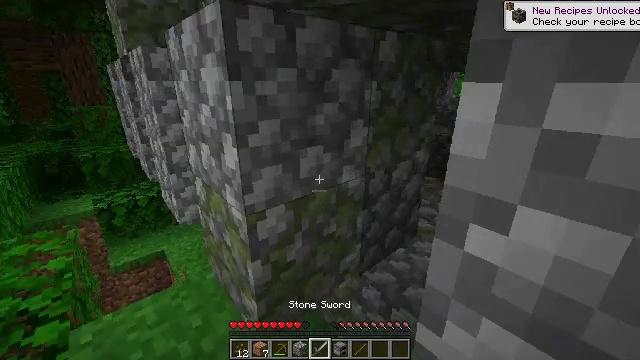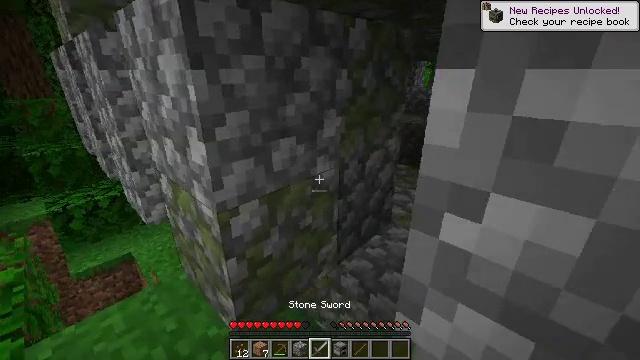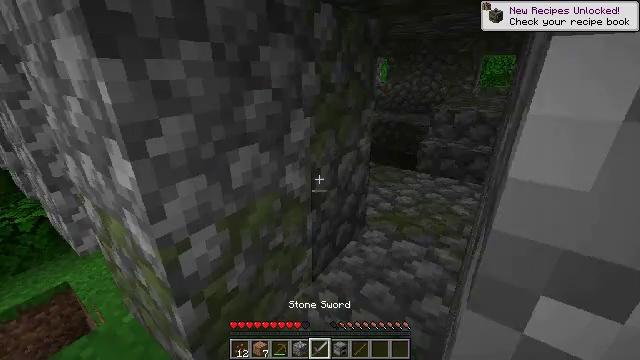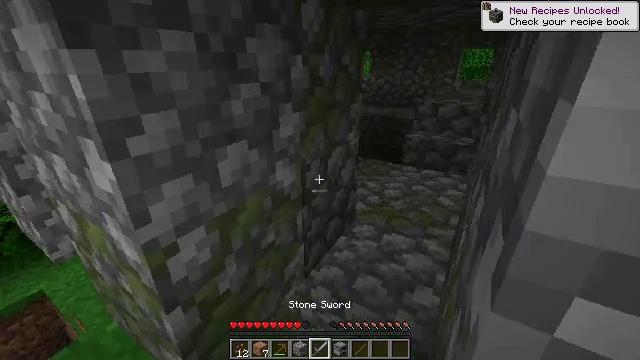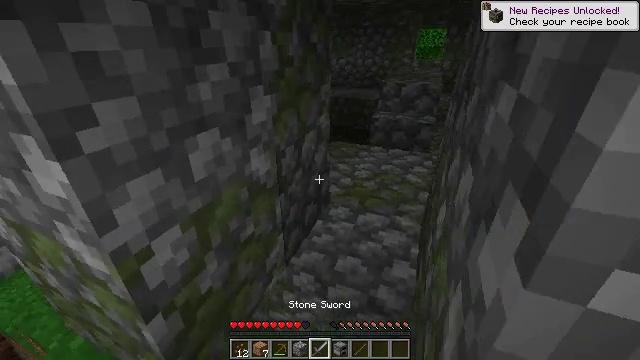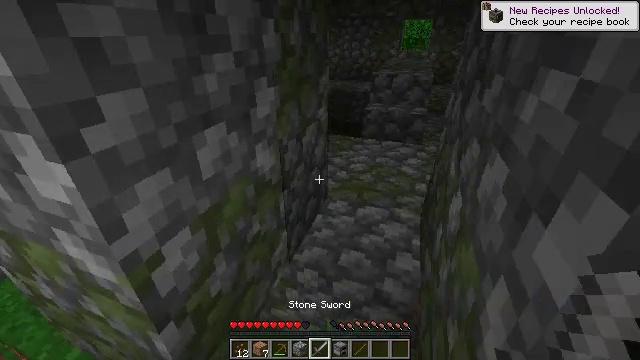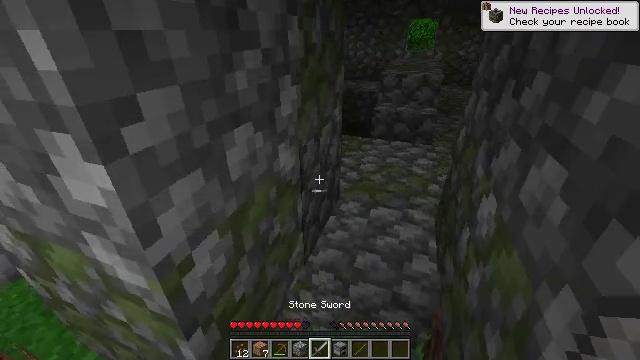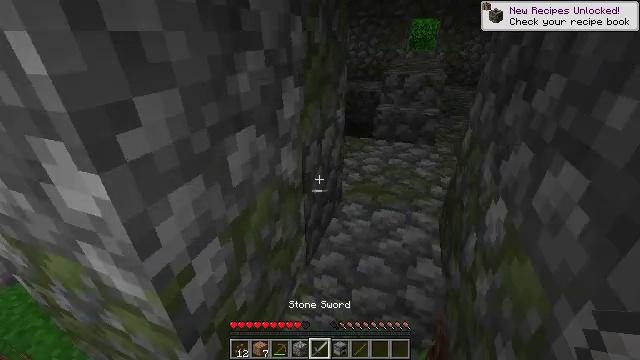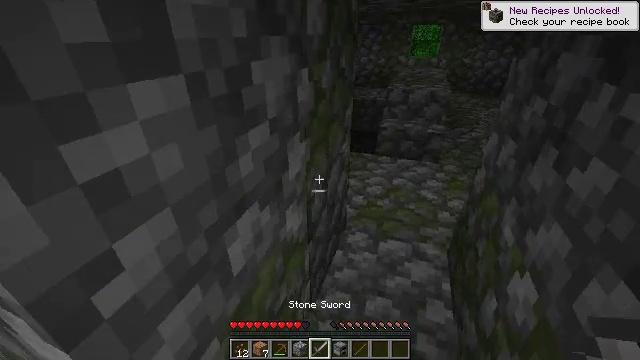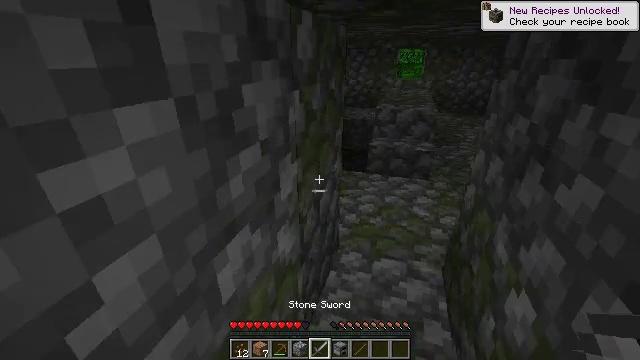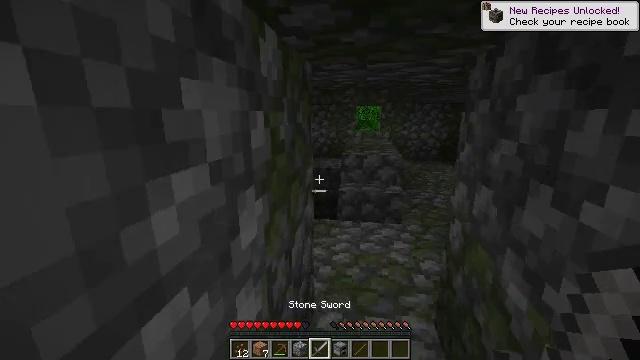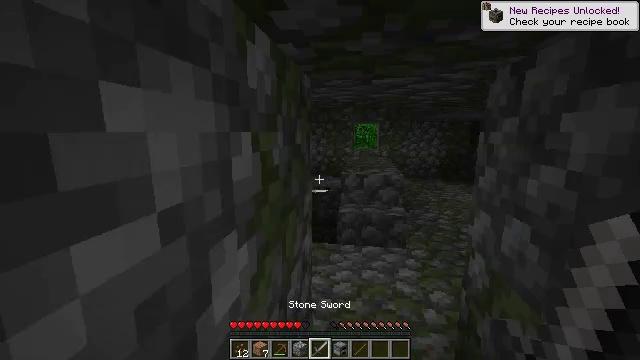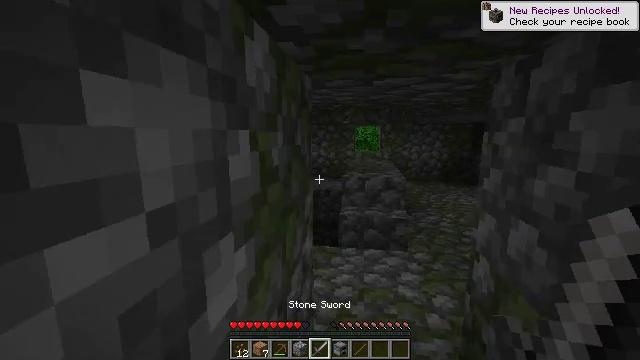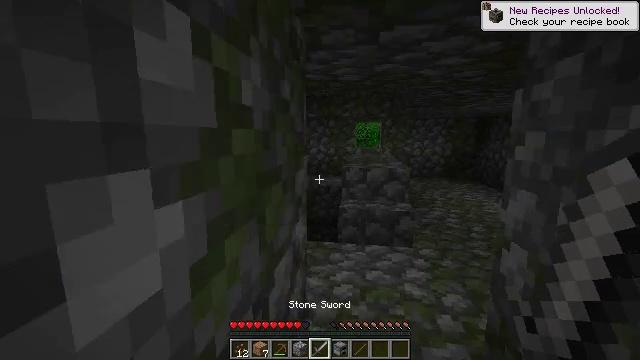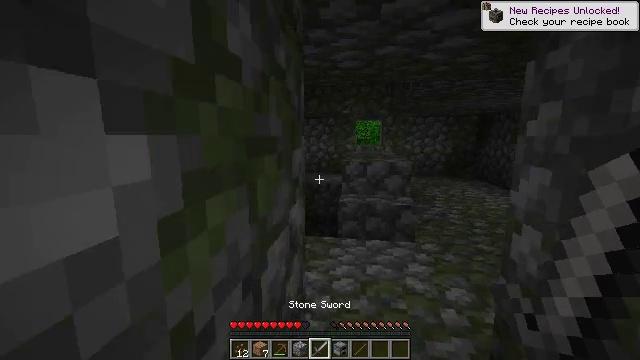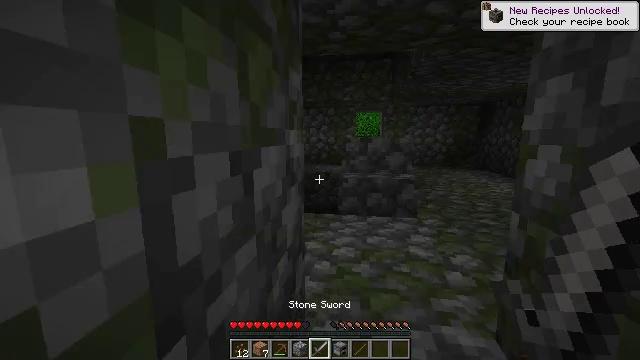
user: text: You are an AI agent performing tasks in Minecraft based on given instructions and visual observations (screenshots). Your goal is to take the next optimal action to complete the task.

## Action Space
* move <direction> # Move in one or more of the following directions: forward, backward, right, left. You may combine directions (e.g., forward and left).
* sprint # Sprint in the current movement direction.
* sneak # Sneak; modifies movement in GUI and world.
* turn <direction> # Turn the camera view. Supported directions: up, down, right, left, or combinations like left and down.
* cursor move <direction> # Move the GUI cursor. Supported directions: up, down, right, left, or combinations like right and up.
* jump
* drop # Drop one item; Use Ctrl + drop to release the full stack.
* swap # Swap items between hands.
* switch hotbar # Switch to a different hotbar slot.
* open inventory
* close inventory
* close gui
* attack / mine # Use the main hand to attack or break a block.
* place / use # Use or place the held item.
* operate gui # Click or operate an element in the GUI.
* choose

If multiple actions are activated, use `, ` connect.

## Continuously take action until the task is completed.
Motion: motion action
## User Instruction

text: Collect cobblestone blocks for construction.
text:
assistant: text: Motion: move forward, turn right and down
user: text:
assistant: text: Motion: move forward, turn right
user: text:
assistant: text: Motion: move forward, turn right and down
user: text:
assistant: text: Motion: move forward, turn right and down
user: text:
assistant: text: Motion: move forward, turn right and down
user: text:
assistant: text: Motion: move forward
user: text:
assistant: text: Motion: move forward
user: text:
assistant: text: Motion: move forward, jump
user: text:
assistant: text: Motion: move forward, turn right and up, jump
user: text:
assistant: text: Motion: move forward, turn right and up, jump
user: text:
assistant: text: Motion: move forward, turn up, jump
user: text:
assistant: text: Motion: move forward
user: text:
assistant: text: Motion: move forward
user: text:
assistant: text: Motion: move forward
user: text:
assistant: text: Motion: move forward
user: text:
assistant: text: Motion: move forward, jump
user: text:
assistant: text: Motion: move forward, jump
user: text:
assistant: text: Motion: move forward, turn up, jump
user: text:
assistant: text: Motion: move forward, jump
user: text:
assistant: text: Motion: move forward, jump
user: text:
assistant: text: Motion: move forward, jump
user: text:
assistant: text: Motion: move forward, jump
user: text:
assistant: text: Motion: move forward
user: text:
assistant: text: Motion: move forward
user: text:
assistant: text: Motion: move forward
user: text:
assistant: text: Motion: move forward
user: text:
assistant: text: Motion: move forward, turn up
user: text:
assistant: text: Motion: move forward, turn up
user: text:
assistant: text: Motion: move forward, turn left
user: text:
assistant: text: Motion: move forward, turn left